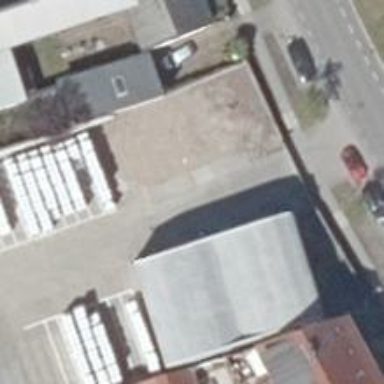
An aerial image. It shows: Carport structure.